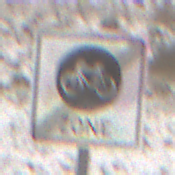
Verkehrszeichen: EndeFahrradzone
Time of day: Midday
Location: Outdoor (Nature)
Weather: Overcast
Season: Winter
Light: Natural